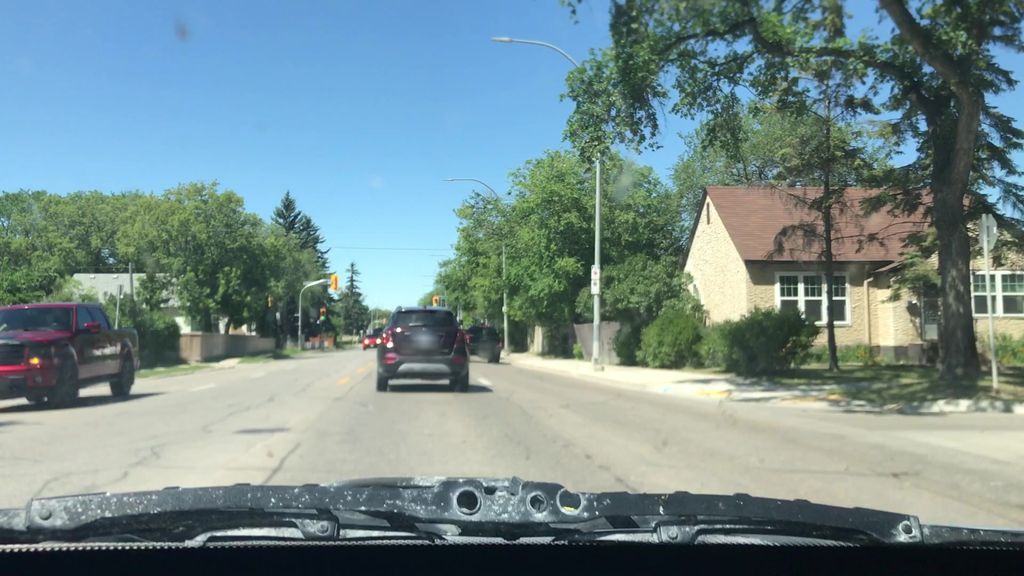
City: winnipeg